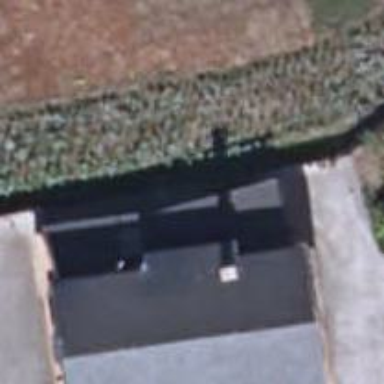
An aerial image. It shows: Simple and straightforward house.